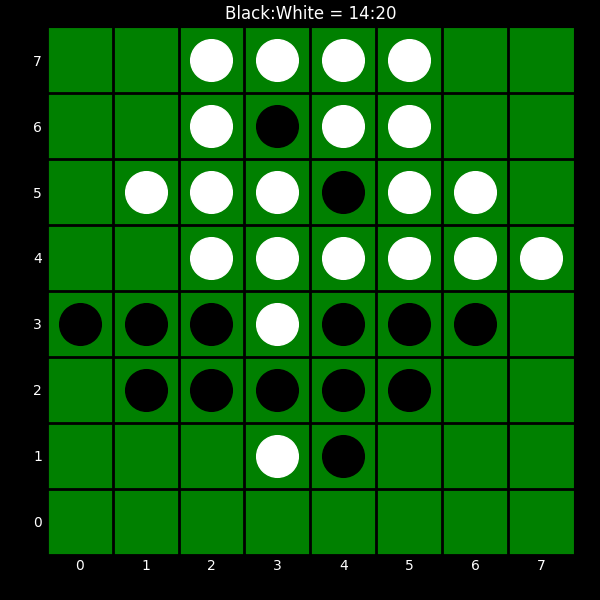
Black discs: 14
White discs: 20